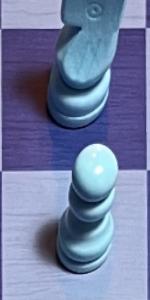
Label: Pawn_White